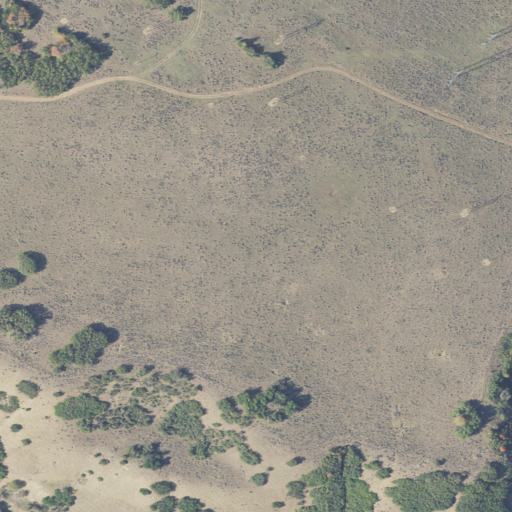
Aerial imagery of bench in Utah named North Bench containing shrub and deciduous forest